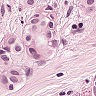
Metastatic tissue present: yes